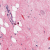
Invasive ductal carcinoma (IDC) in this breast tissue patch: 0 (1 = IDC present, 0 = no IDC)